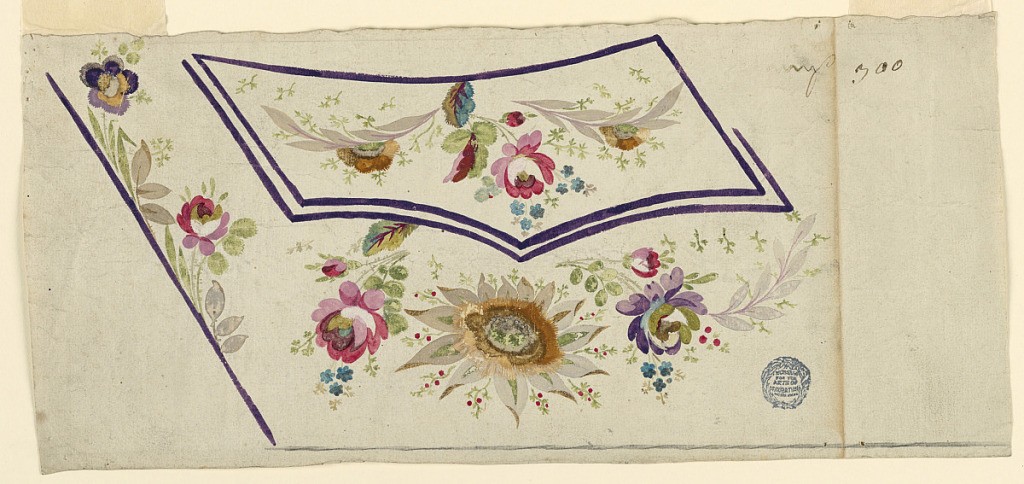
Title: Design for a Waistcoat
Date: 1780-1790
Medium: Pencil and various gouaches on paper
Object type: Drawing
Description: Design for the embroidery of the left bottom part of a man's waistcoat. Lilac edges. Boughs decorate the flap of the pocket. A kind of a fantastical sunflower is shown between flower boughs beneath the pocket. Boughs rise from the oblique edge of the waistcoat.